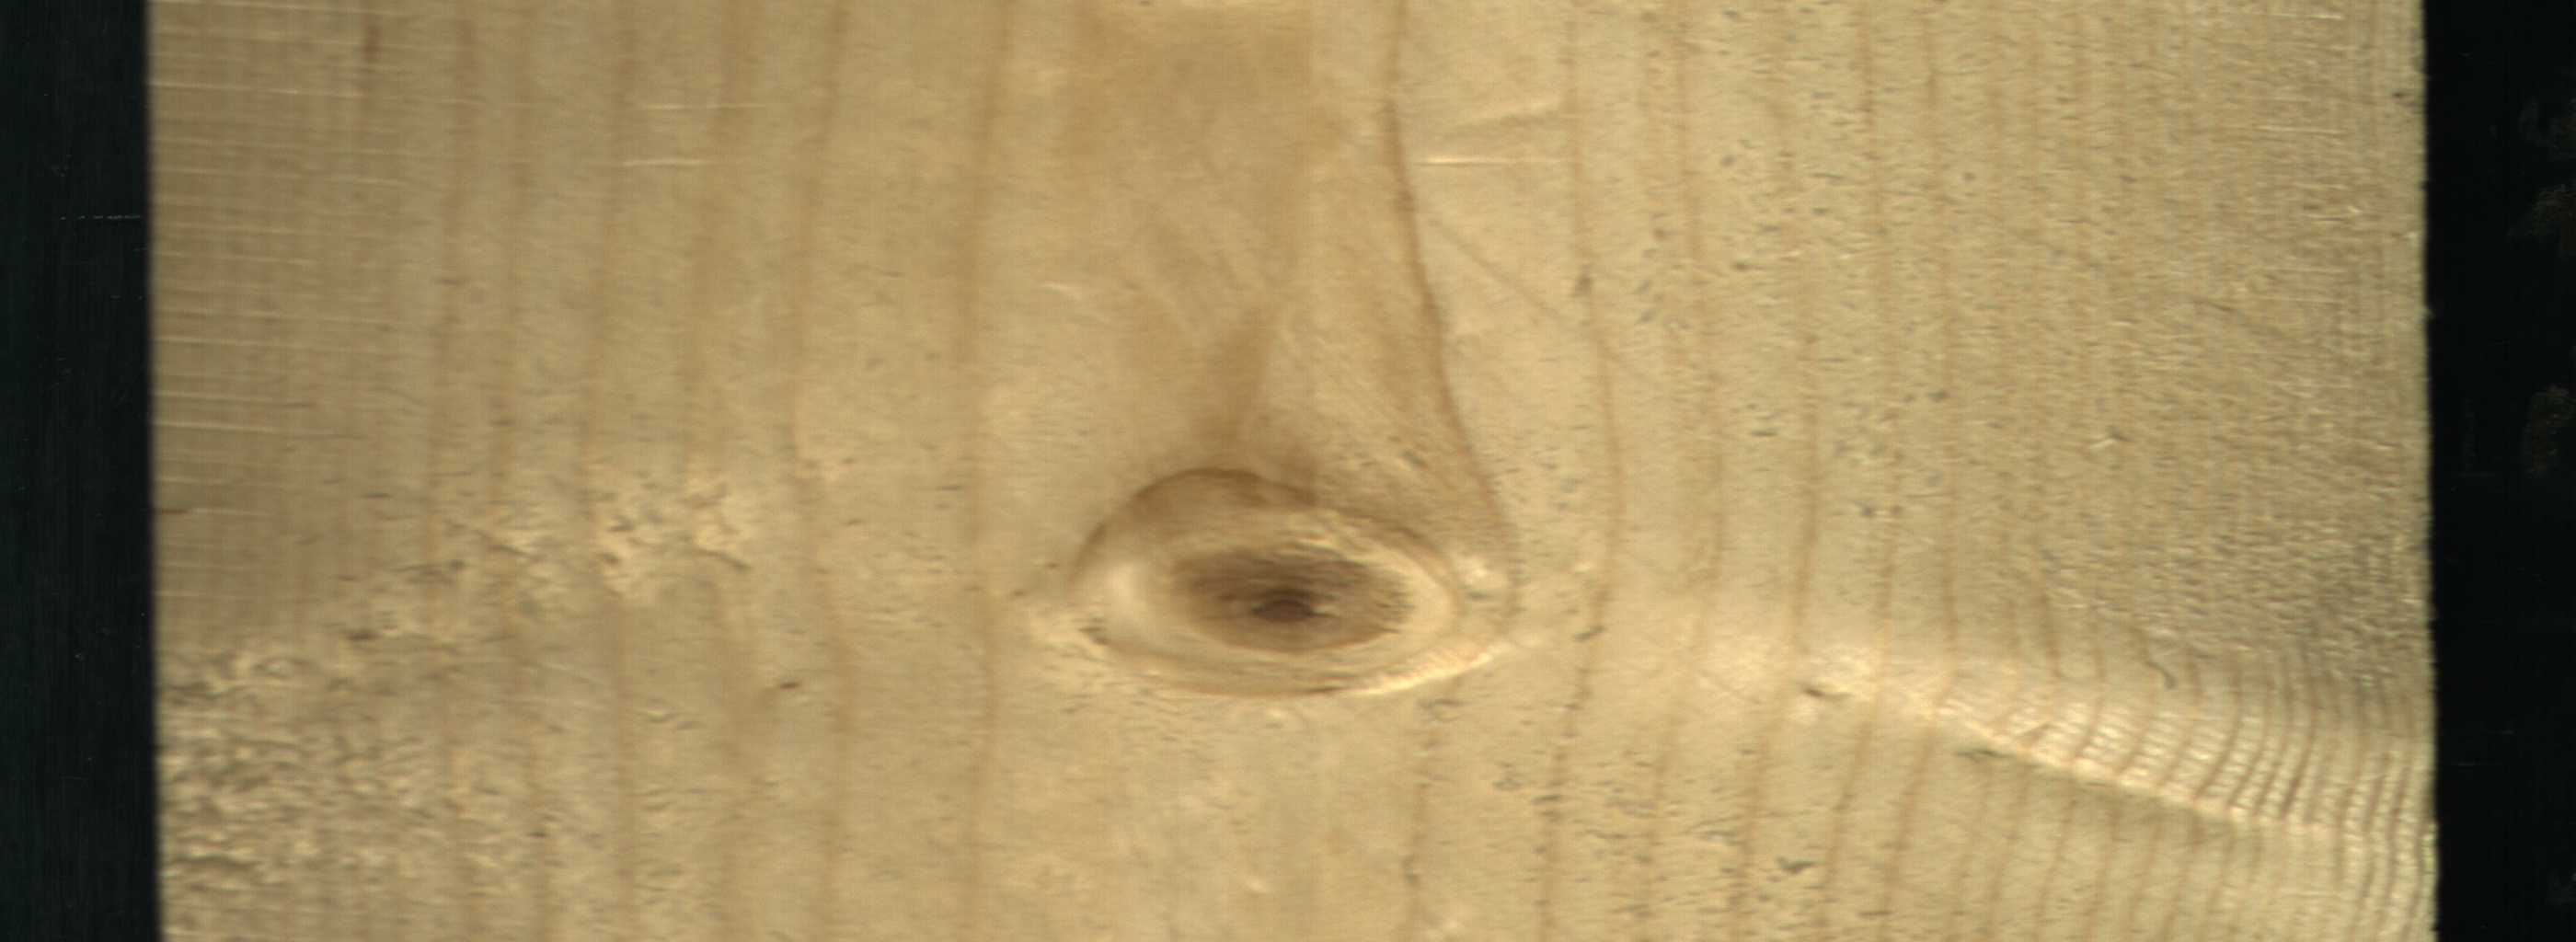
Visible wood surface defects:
Live_Knot